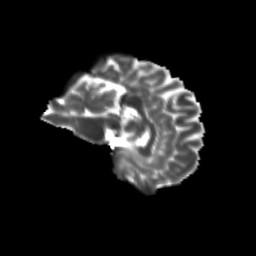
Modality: T2w
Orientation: sagittal
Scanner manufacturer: siemens
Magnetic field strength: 3 T
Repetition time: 9.2 s
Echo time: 0.084 s